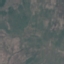
Land use / land cover: HerbaceousVegetation